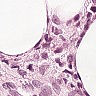
Metastatic tissue present: yes